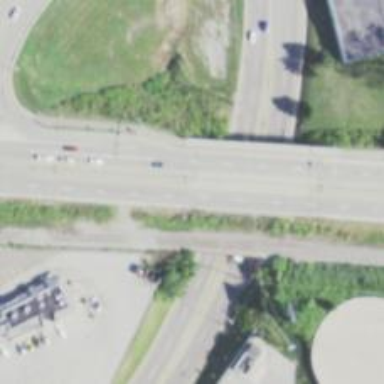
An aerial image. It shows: Expressway bridge with asphalt surface at the trunk highway level.